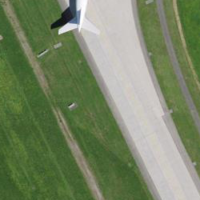
EUNIS habitat code: 57
Species observed at this site:
Sturnus vulgaris